Question: Count the number of objects in the diagram.
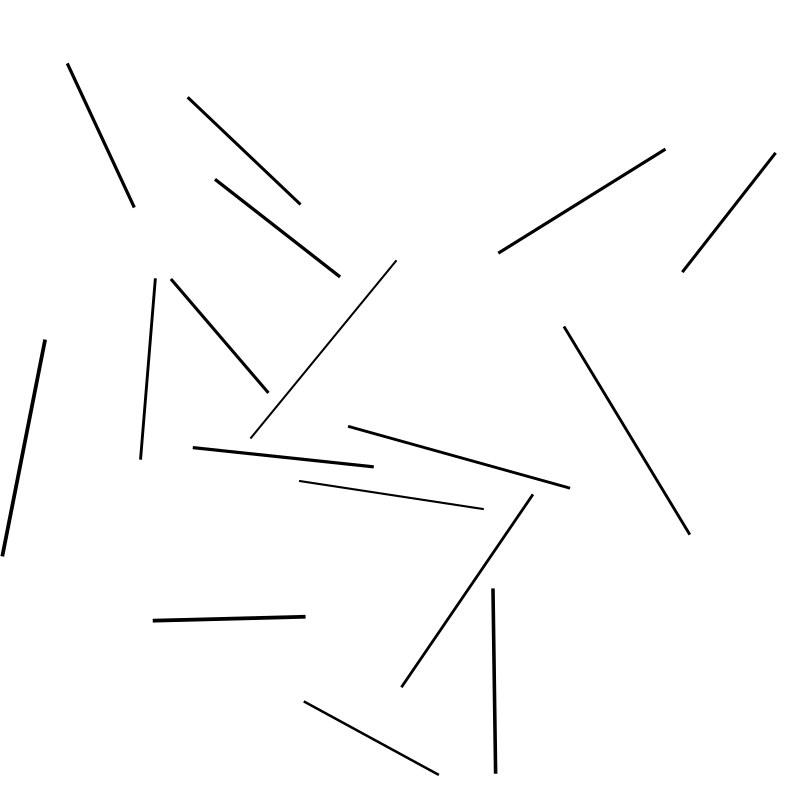
Answer: 17